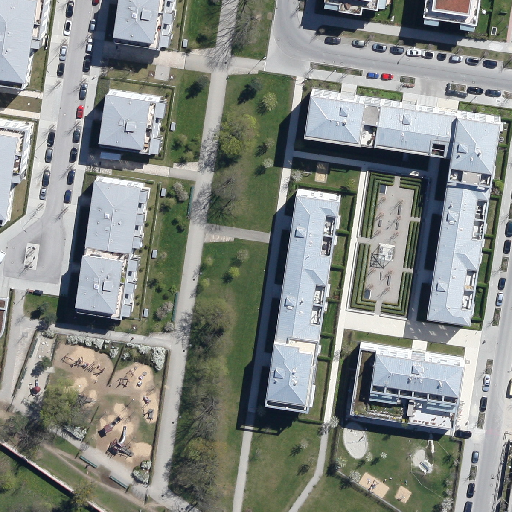
Referring expression: building along the road